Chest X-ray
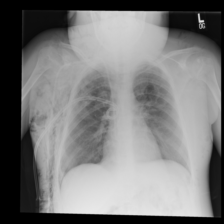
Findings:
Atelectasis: negative
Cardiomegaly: negative
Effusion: negative
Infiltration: negative
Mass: negative
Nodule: negative
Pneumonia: negative
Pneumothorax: positive
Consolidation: negative
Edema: negative
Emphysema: positive
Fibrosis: negative
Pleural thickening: negative
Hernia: negative